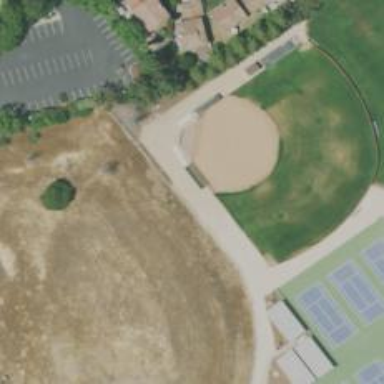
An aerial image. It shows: Baseball pitch for leisure land.